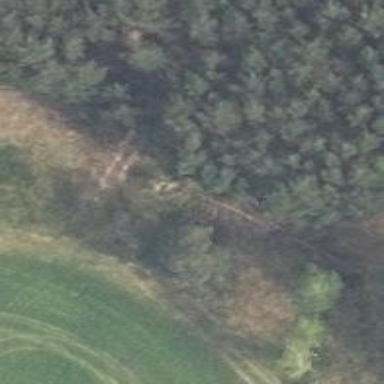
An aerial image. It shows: Hunting stand.